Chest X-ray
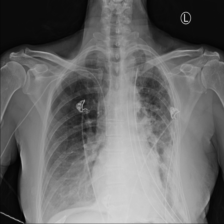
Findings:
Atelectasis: negative
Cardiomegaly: negative
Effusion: positive
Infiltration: negative
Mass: negative
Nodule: negative
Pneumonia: negative
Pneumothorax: negative
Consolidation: negative
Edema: negative
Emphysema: negative
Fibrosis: negative
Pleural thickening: negative
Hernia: negative